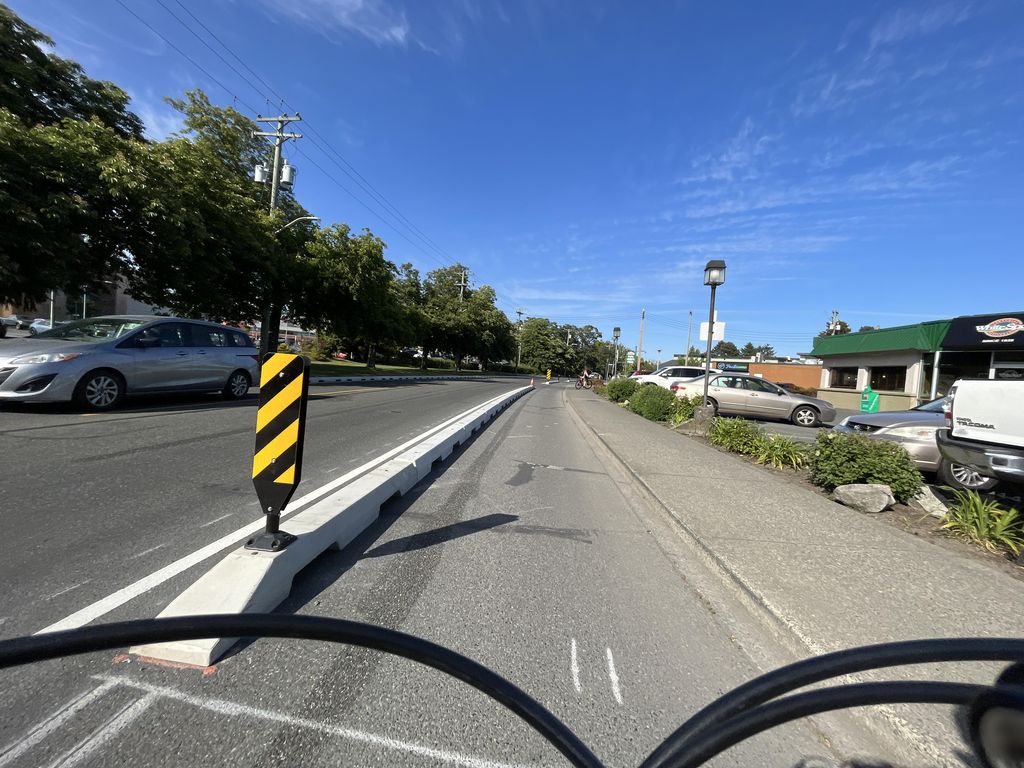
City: victoria